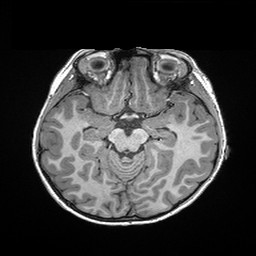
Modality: T1w
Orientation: coronal
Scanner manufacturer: siemens
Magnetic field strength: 3 T
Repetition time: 2.3 s
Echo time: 0.00298 s